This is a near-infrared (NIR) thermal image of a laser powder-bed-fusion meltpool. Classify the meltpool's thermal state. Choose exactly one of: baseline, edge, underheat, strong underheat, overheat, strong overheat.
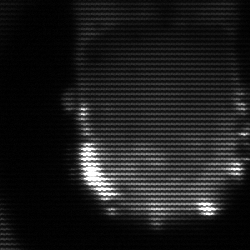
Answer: baseline